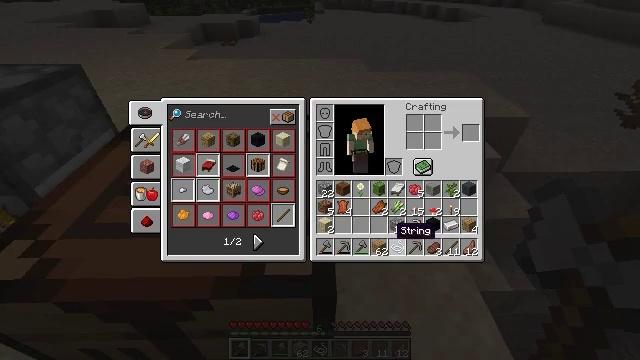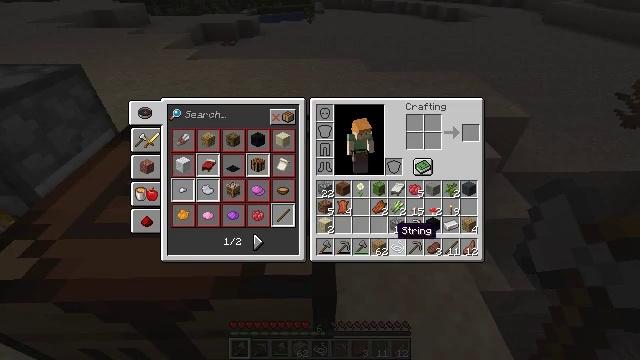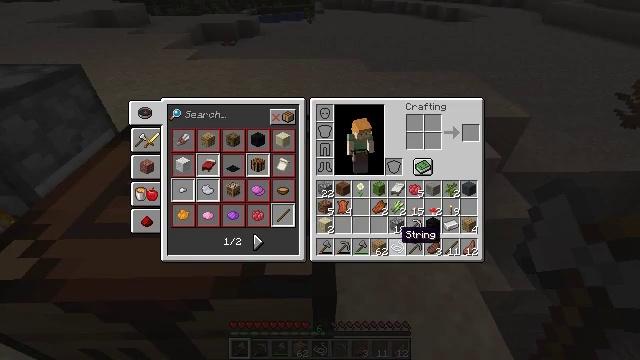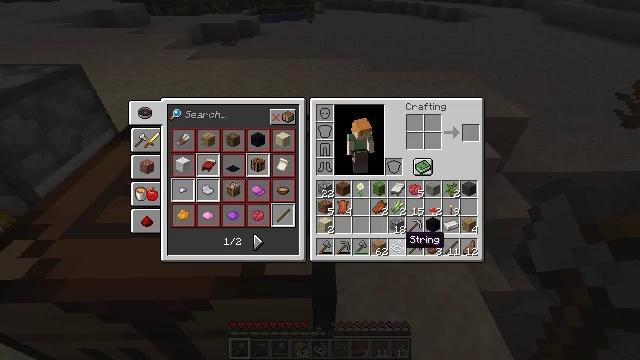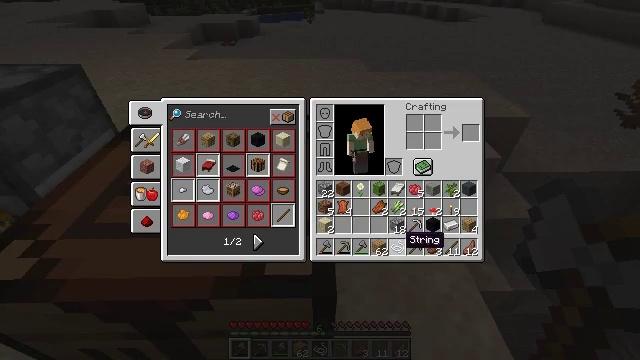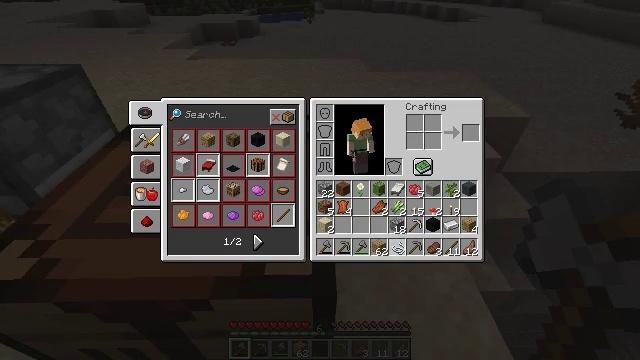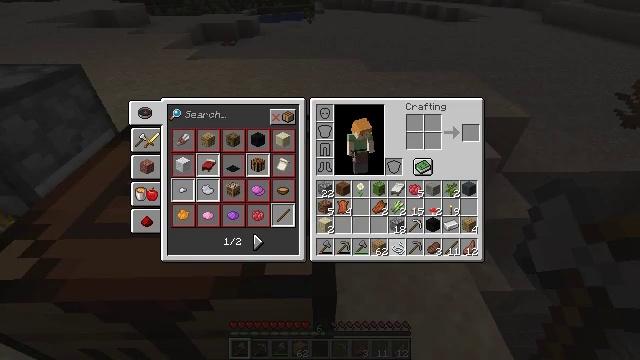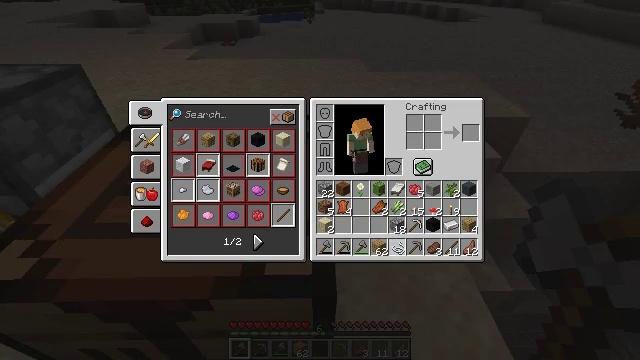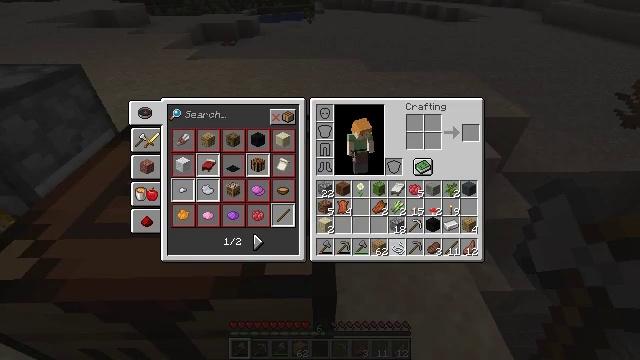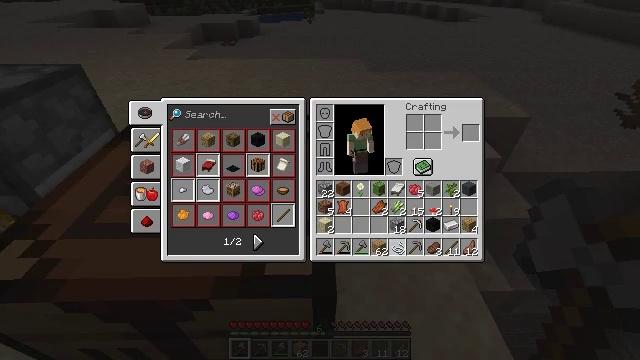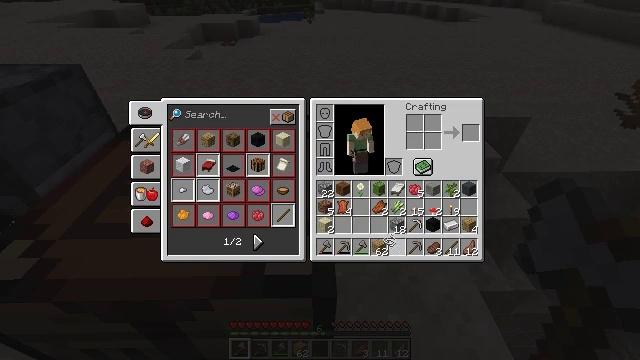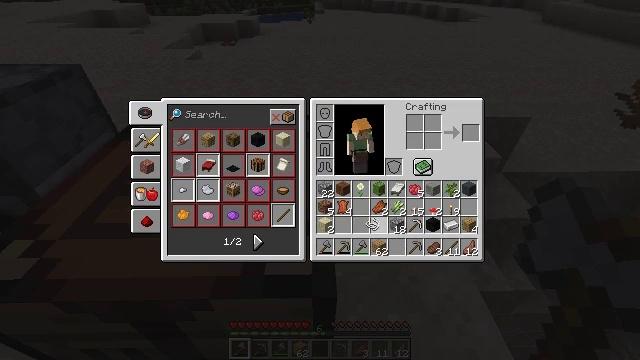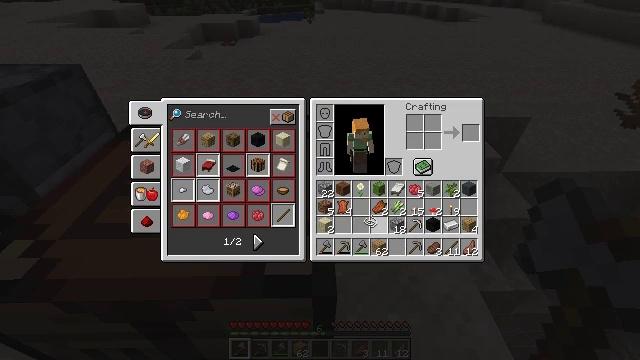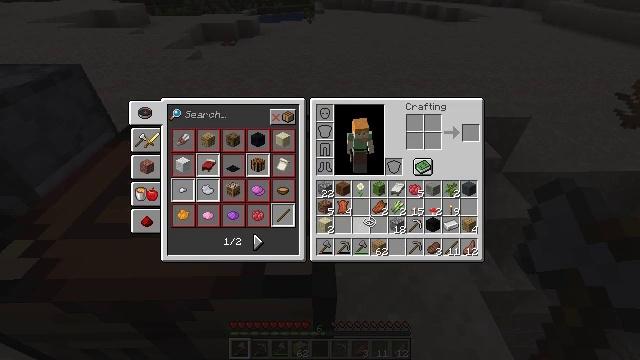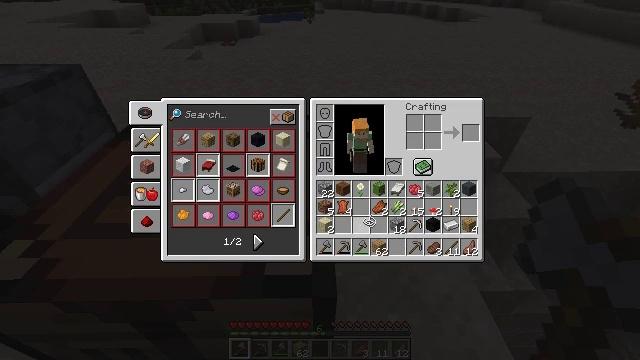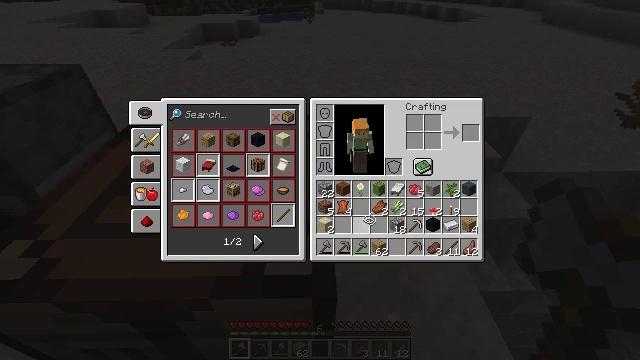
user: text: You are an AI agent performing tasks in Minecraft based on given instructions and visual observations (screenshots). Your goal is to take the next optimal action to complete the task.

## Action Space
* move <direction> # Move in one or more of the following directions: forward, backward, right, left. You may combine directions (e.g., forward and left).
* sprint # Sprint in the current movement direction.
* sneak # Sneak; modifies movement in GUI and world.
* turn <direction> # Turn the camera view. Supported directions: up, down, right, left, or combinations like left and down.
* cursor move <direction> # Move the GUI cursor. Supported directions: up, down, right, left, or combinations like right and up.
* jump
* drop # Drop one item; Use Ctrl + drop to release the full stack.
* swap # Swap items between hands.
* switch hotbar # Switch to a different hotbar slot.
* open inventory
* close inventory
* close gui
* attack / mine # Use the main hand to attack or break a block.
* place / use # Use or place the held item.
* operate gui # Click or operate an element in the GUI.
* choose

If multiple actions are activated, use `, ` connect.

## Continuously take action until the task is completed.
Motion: motion action
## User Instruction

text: Drop rotten flesh.
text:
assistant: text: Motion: no_op
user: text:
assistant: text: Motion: no_op
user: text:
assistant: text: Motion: no_op
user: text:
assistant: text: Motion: no_op
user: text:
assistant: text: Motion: operate gui
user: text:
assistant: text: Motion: operate gui
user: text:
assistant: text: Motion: operate gui
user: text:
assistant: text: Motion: no_op
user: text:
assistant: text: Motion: no_op
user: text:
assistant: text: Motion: cursor move left and up
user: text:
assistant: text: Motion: cursor move left and up
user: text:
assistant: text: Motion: no_op
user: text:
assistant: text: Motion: no_op
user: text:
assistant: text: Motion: no_op
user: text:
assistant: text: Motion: no_op
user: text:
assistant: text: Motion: cursor move up
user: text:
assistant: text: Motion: no_op
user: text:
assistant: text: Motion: no_op
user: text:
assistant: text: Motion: no_op
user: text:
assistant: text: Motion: no_op
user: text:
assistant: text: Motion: operate gui
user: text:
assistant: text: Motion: operate gui
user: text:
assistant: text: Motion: operate gui
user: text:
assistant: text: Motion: no_op
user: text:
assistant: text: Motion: no_op
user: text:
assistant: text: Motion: no_op
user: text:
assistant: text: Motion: no_op
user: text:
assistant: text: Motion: no_op
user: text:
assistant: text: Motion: no_op
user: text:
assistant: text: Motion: no_op